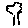
Label: tree